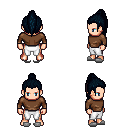
a pixel art fantasy rpg character, male body template, human, light skin, brown long-sleeve shirt, white pants, raven long topknot hairstyle, white slippers, four views (front, back, left, right), 2x2 character sprite sheet, small pixel art, hard edges, no anti-aliasing